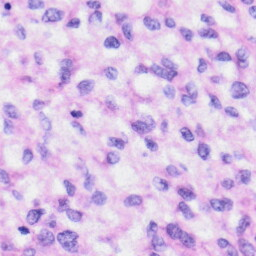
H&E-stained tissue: Liver